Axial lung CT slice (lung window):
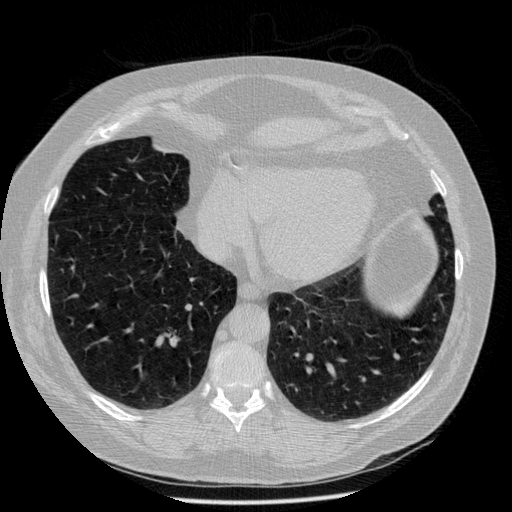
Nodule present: no